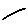
Label: line